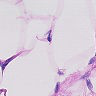
Metastatic tissue present: no